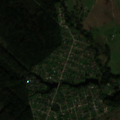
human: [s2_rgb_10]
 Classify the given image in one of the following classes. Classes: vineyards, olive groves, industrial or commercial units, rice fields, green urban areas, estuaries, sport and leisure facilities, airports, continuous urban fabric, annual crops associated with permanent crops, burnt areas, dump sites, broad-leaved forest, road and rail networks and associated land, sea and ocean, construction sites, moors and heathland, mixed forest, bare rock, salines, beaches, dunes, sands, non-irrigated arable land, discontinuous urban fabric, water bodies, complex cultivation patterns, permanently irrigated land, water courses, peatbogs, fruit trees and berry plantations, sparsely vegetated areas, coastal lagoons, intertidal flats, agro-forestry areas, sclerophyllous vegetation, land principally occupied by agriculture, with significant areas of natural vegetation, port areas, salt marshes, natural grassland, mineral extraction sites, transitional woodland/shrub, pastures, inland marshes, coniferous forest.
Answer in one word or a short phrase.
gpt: non-irrigated arable land, complex cultivation patterns, land principally occupied by agriculture, with significant areas of natural vegetation, mixed forest, transitional woodland/shrub